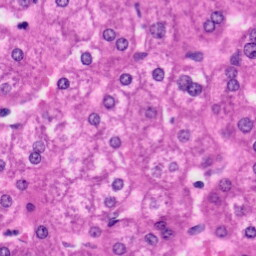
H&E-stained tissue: Liver